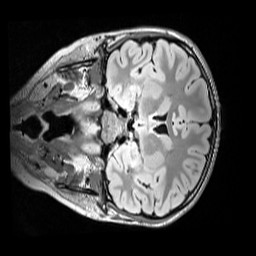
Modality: FLAIR
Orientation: coronal
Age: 11
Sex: female
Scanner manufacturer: siemens
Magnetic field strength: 3 T
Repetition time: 5 s
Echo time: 0.388 s